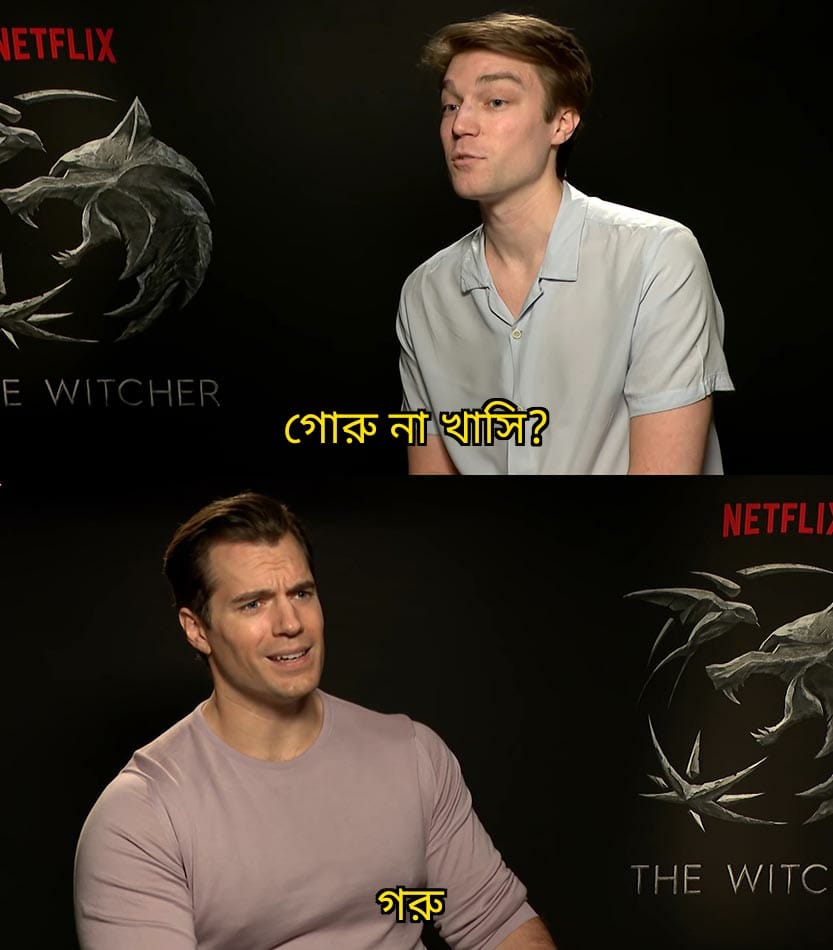
Caption: গোরু না খাসি ?     গরু
Label: non-hate